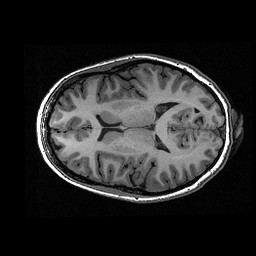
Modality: T1w
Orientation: axial
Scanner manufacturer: ge
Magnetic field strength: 3 T
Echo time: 0.00318 s